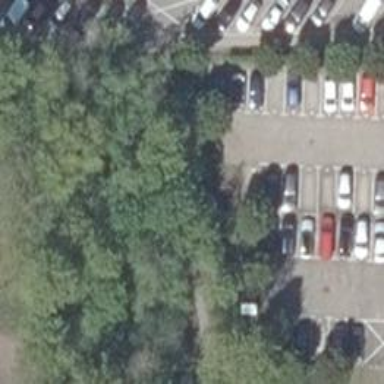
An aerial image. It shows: Parking aisle designated as service road.